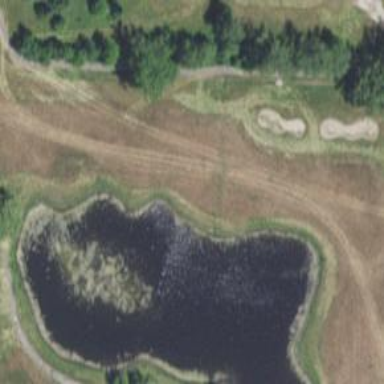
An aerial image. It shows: View of golf hole.